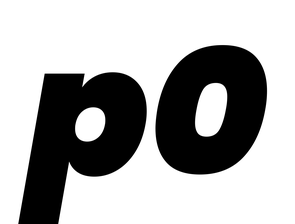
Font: Poppins-BlackItalic